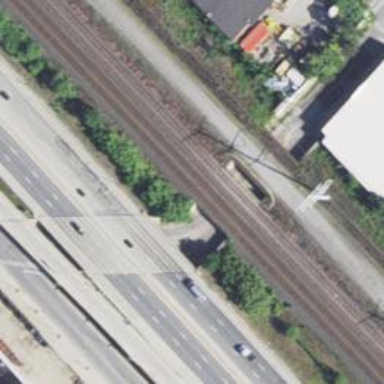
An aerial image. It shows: Railway siding for service.